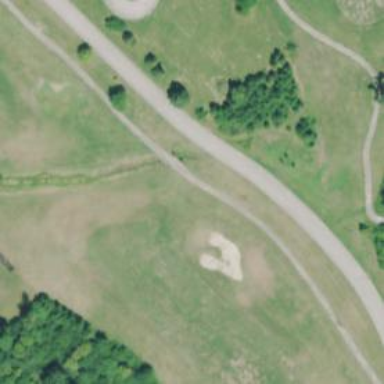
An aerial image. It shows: Service road designated as golf cart path.